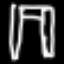
Label: pants